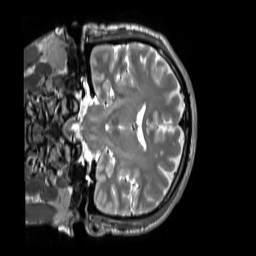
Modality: T2w
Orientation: coronal
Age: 53
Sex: male
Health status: ill
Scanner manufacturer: siemens
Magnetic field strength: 3 T
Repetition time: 2.8 s
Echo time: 0.326 s